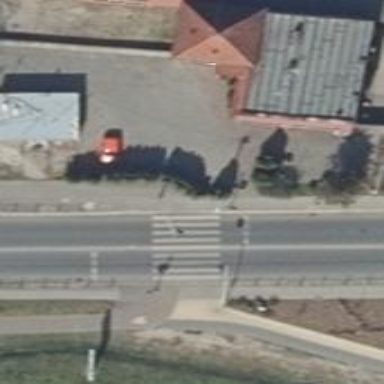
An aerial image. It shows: Crossing with traffic signals.